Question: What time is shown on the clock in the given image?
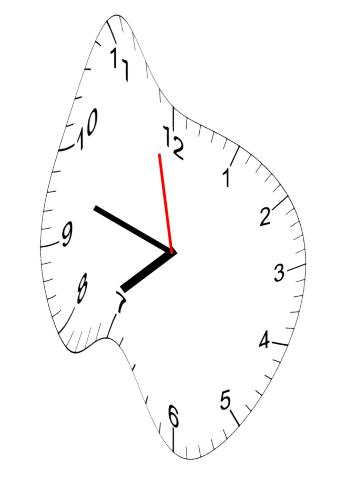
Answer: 07:47:58